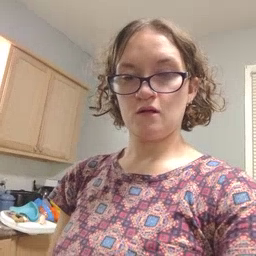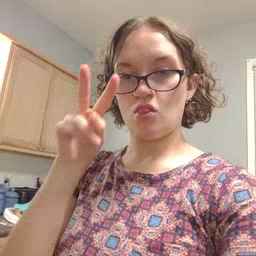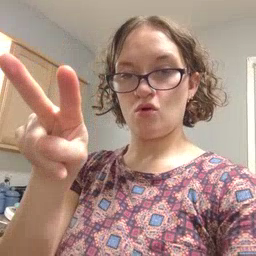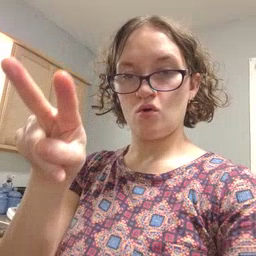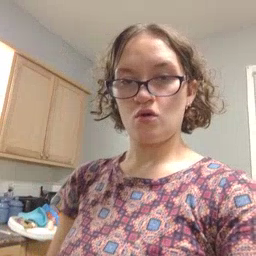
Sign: look